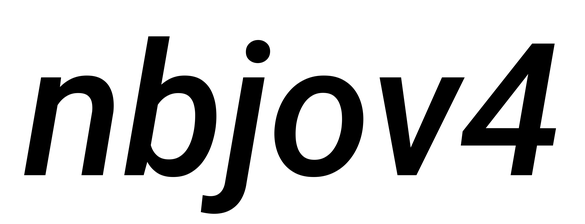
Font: Roboto-Italic_Medium_Italic